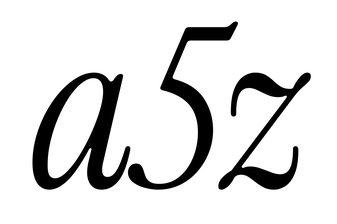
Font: InstrumentSerif-Italic